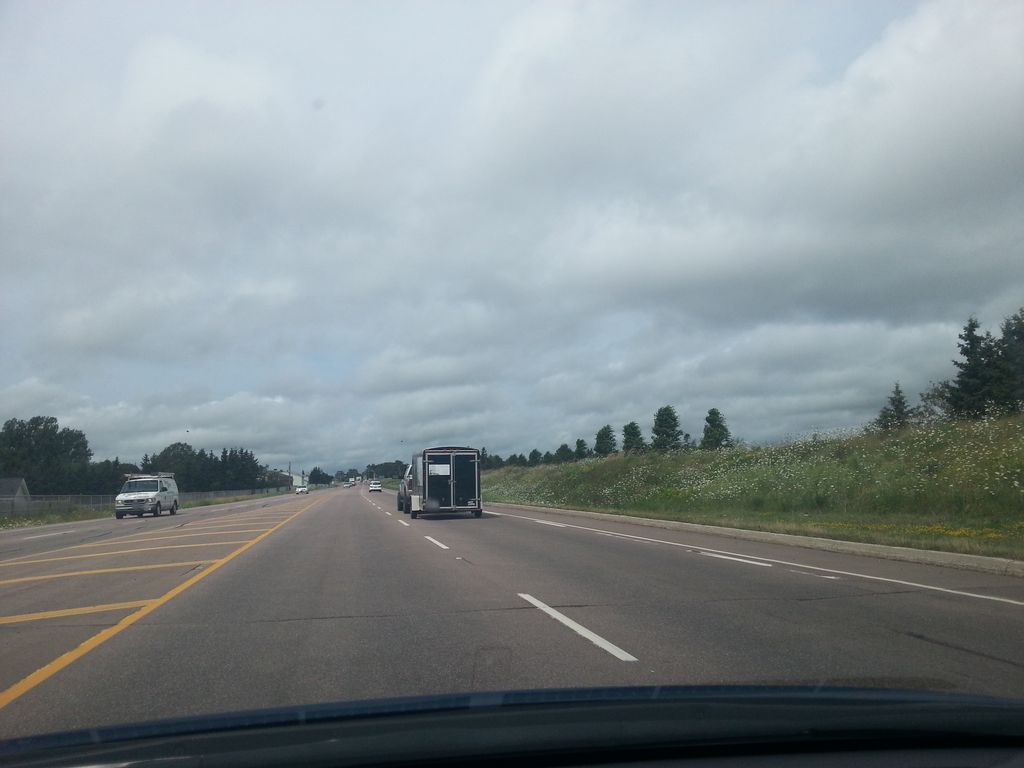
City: charlottetown